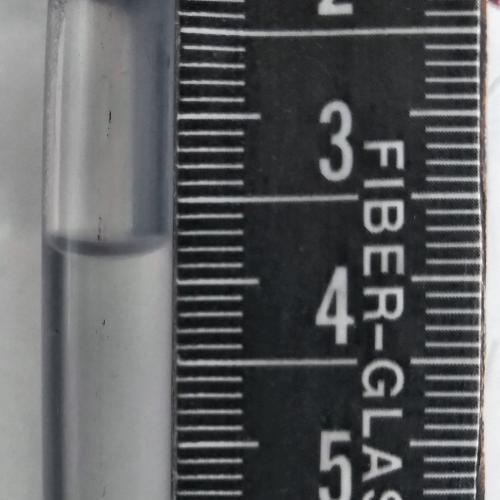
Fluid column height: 3.8 cm